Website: bh-photo
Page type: payment
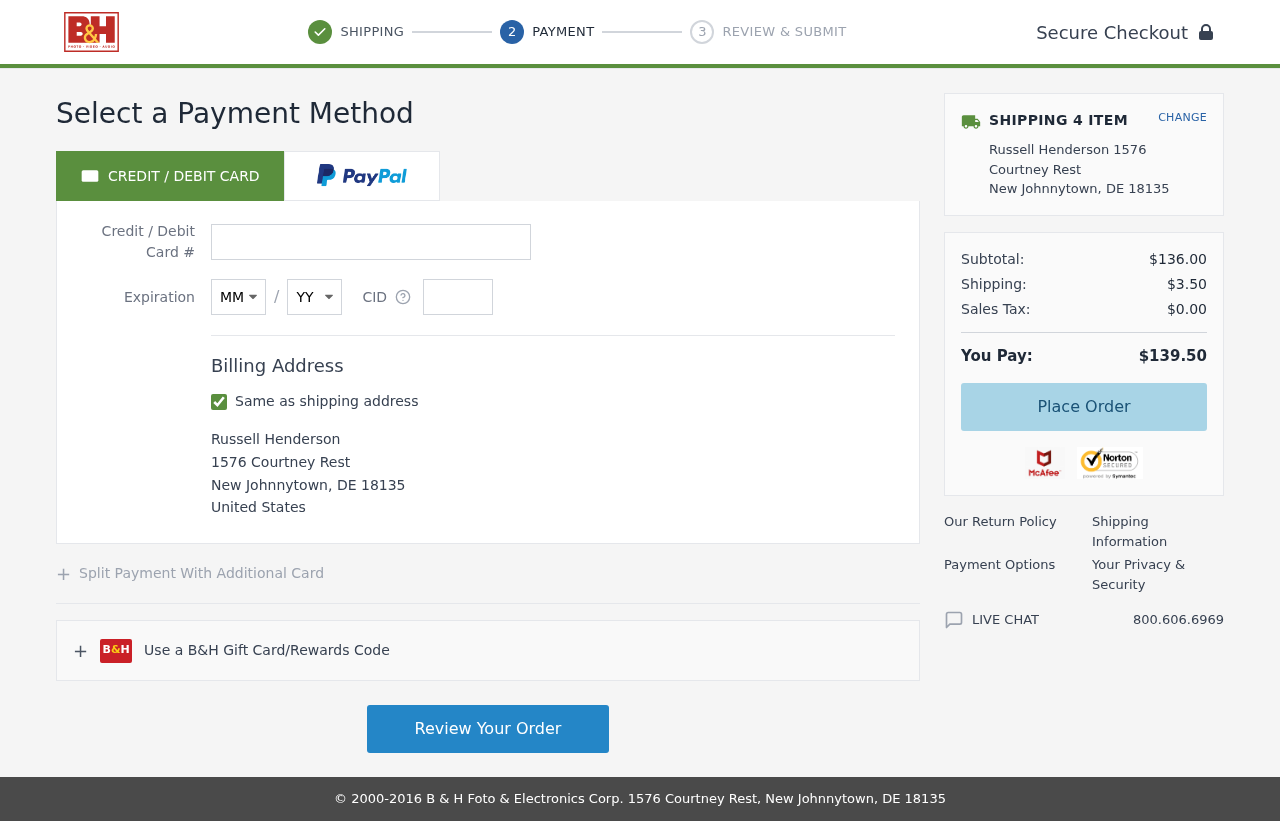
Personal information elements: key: PII_CARD_CVV
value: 067
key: PII_CARD_EXPIRY_MONTH
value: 12
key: PII_CARD_EXPIRY_YEAR
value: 29
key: PII_CARD_NUMBER
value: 4167 2412 0332 9561
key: PII_CITY
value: New Johnnytown
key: PII_COUNTRY
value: United States
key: PII_FULLNAME
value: Russell Henderson
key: PII_POSTCODE
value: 18135
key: PII_STATE_ABBR
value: DE
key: PII_STREET
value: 1576 Courtney Rest
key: PII_FULLNAME2
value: Russell Henderson
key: PII_CITY2
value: New Johnnytown
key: PII_STATE_ABBR2
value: DE
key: PII_POSTCODE_FULL
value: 18135
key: PII_POSTCODE_NUMERIC
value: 18135
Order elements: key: ORDER_NUM_ITEMS
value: SHIPPING 4 ITEM
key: ORDER_SUBTOTAL
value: $136.00
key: ORDER_SHIPPING_COST
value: $3.50
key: ORDER_TAX
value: $0.00
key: ORDER_TOTAL
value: $139.50